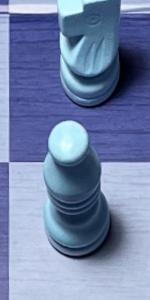
Label: Bishop_White